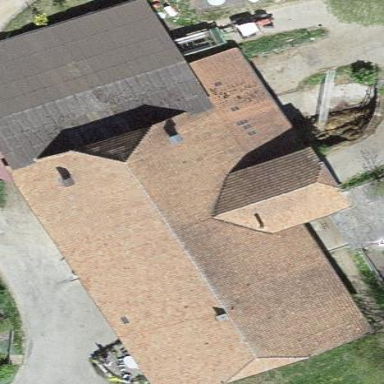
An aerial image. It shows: Farm building.